Question: In one class, I define an 'NSMutableArray' with getters and setters:
'''
@interface ArrayClass : NSObject {
NSMutableArray *array;
}
@property (nonatomic, strong) NSMutableArray *array;
@end
'''
Then within the implementation file, I 'alloc' 'init' the mutable array:
'''
#import "ImageUploader.h"
@implementation ArrayClass
@synthesize array;
- (id)init {
self = [super init];
if (self != nil) {
NSLog(@"ArrayClass inited");
array = [[NSMutableArray alloc] init];
}
return self;
}
@end
'''
Then I initialize an instance of this class from another class:
'''
ArrayClass *arrayClass = [[ArrayClass alloc] init];
[arrayClass.array addObject:image];
NSUInteger count = [arrayClass.array count];
NSLog(@"%@", count);
'''
But when I try to add an object to the mutable array, the app crashes and Xcode 4.3 shows:

Removing the 'addObject' call makes the app run fine. What am I doing wrong that would cause the app to crash?
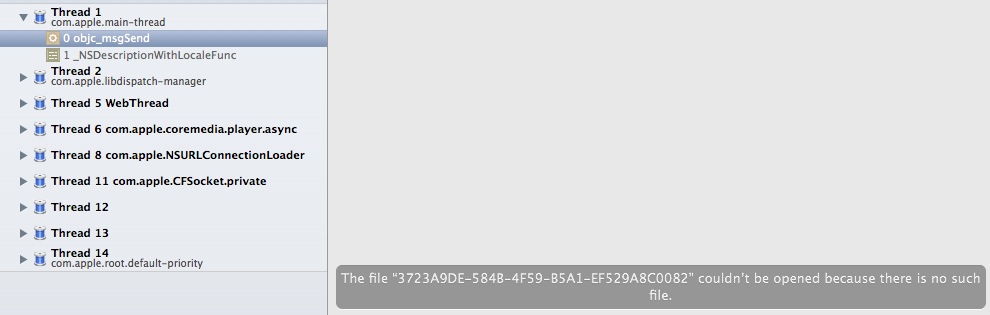
Answer: This is wrong:
'''
NSUInteger count = [arrayClass.array count];
NSLog(@"%@", count);
'''
You want:
'''
NSLog(@"%u", count);
'''
'%@' is used to specify that the argument is an object. However, an NSUInteger is a primitive value, not an object. You use '%u' for unsigned ints.